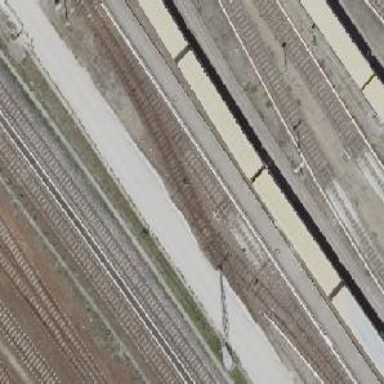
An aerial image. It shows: Yard used for service activities. There is electrified light rail track in the area.